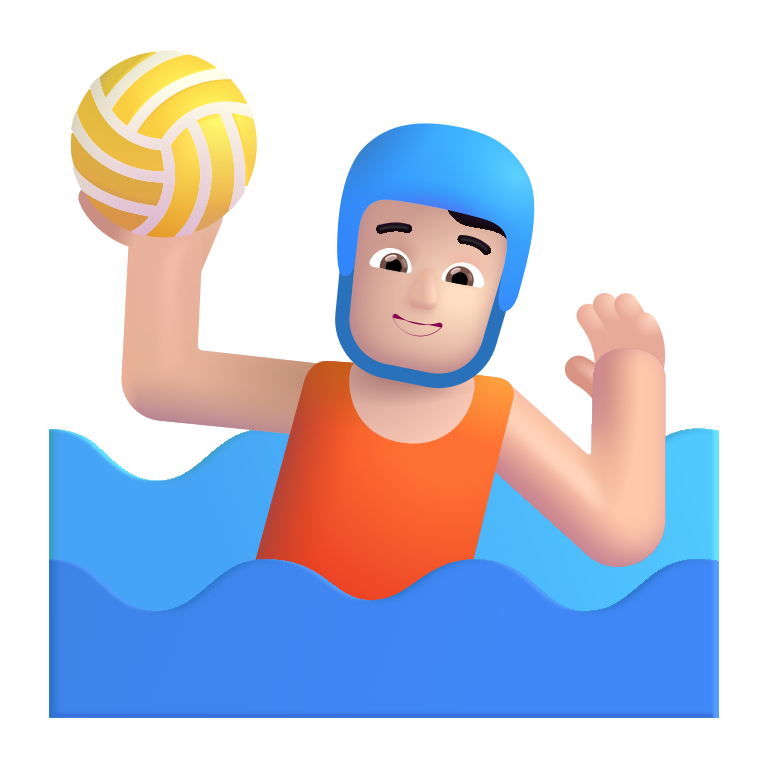
person playing water polo color light